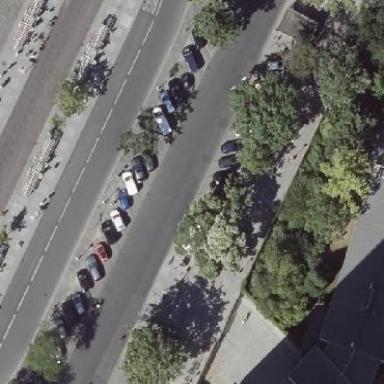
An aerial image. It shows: Street side parking area.